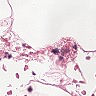
Metastatic tissue present: no